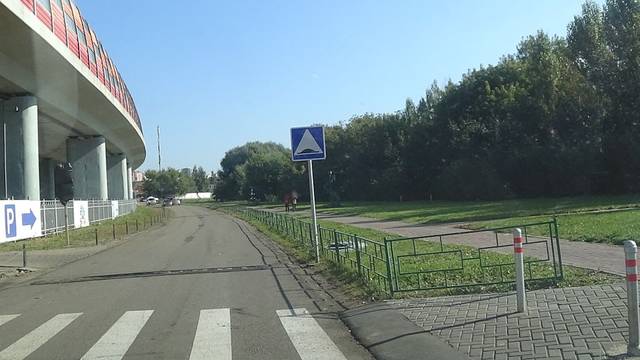
Region: Russia
Coordinates: 55.773, 37.436